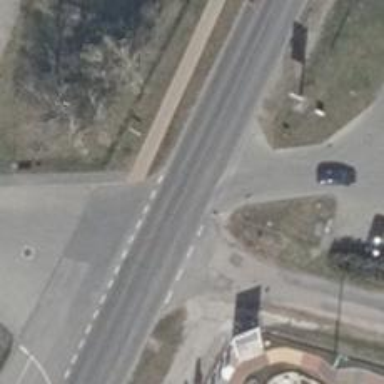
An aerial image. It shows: Secondary road with asphalt surface.